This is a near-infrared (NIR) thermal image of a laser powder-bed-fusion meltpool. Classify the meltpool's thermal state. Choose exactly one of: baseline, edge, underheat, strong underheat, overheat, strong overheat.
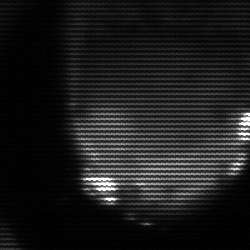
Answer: edge